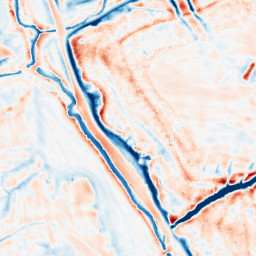
Category: edge_preserving
Decomposition family: bilateral
Decomposition parameters: d: 21
sigma_color: 150
sigma_space: 50
Upsampling method: bilinear
Upsampling parameters: scale: 8
Upsampling scale: 8